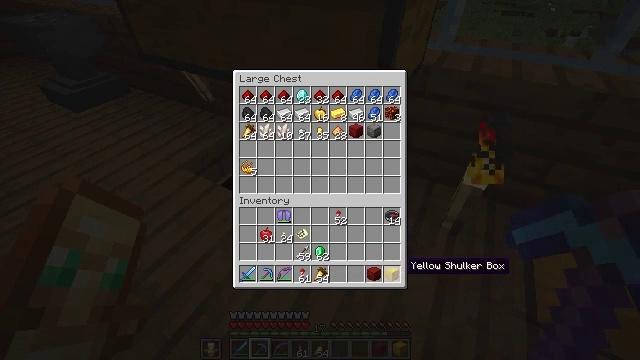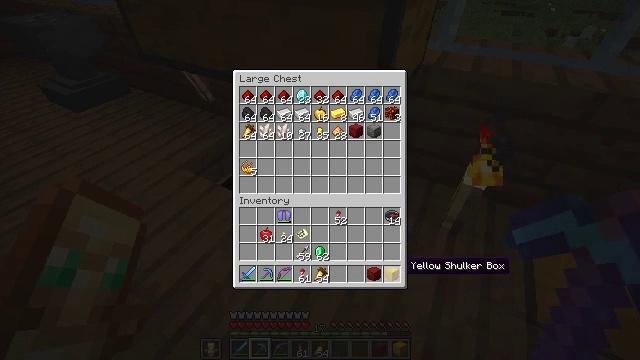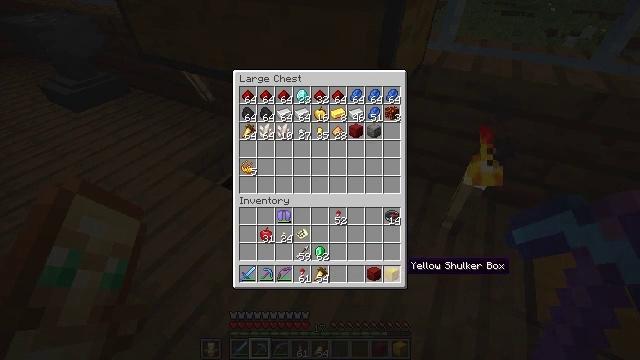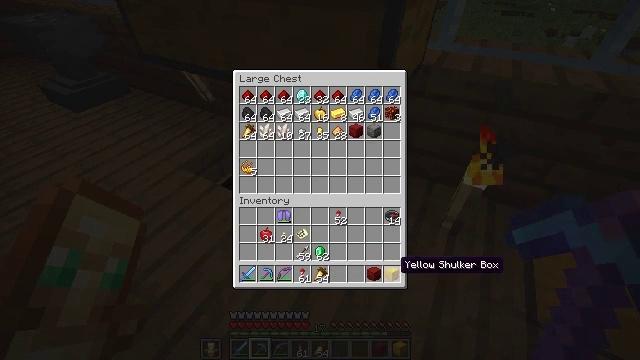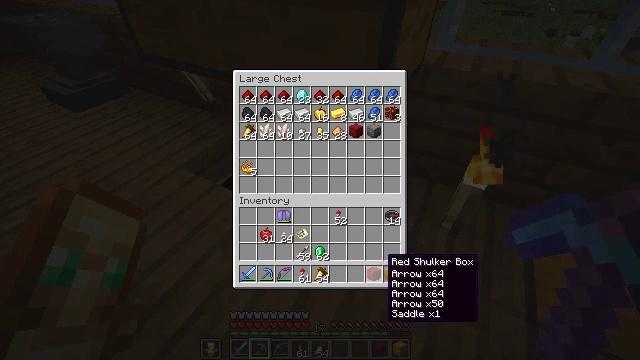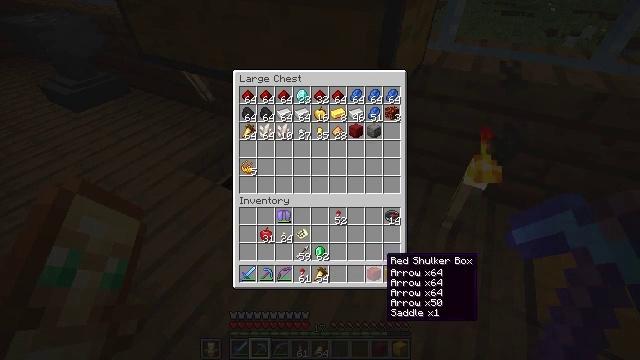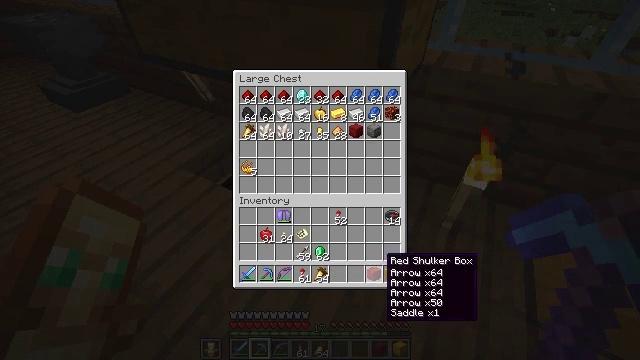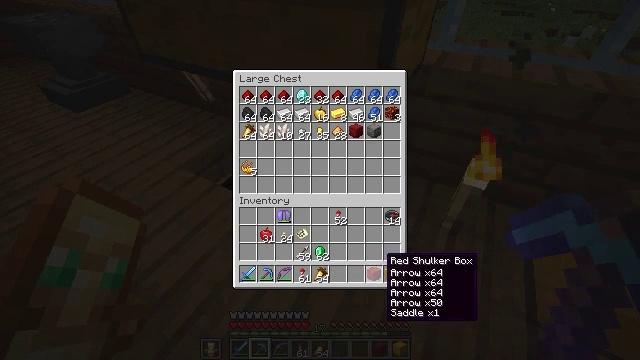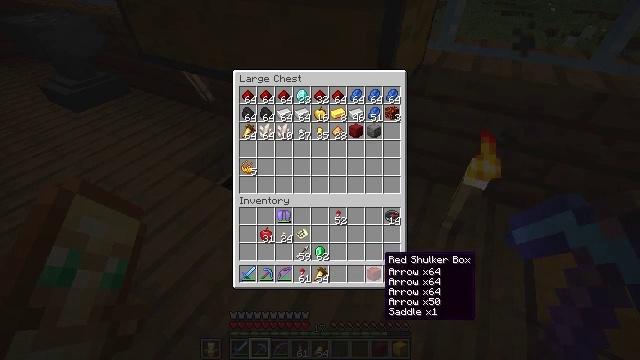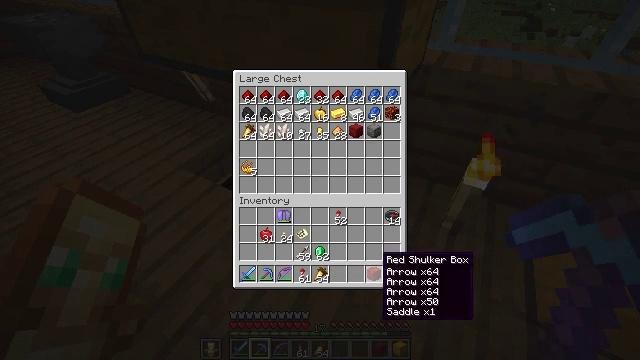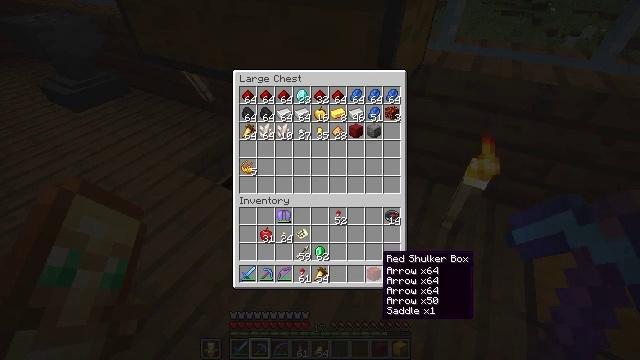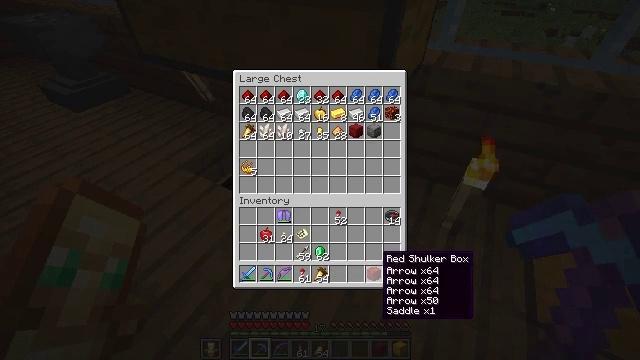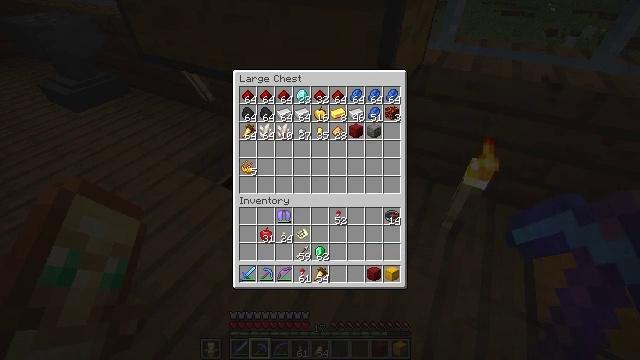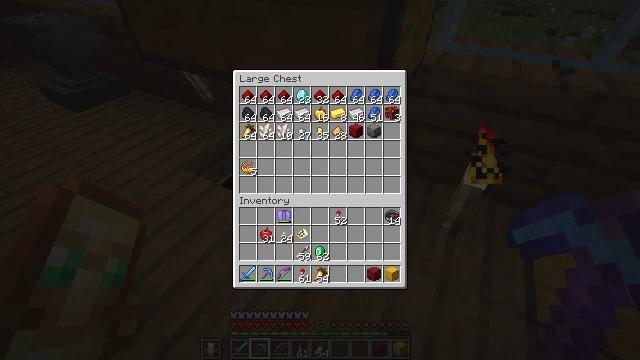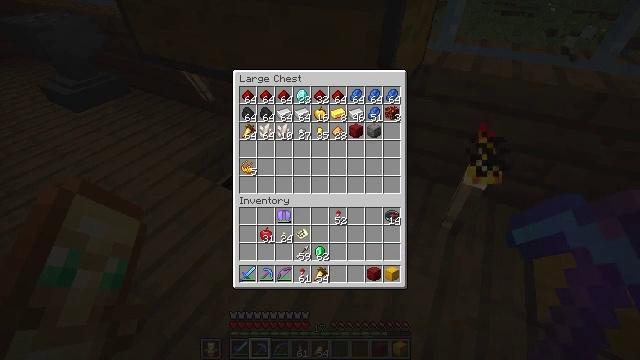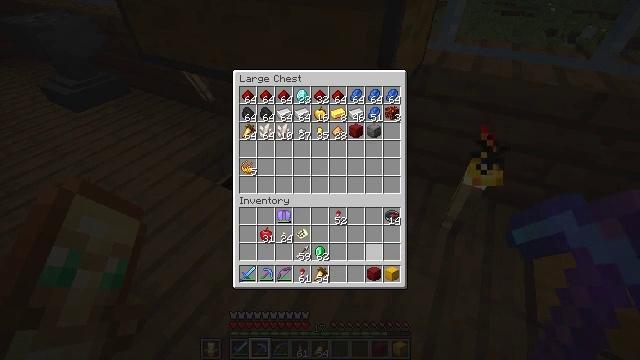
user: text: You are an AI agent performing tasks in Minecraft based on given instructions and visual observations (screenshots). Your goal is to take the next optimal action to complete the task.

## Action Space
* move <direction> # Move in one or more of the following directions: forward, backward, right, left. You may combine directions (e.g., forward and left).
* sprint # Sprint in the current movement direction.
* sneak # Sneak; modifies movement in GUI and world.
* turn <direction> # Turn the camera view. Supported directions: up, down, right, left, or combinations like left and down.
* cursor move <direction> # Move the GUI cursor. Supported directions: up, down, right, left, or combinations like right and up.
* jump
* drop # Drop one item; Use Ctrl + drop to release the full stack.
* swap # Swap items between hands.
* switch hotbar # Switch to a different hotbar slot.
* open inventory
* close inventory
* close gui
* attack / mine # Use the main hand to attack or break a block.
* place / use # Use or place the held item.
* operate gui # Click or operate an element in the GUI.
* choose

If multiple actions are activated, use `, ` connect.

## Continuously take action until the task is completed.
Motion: motion action
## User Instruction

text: Craft a cartography table.
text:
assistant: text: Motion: no_op
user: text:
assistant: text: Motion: no_op
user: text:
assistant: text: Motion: no_op
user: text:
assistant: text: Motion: cursor move left
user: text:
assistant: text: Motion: no_op
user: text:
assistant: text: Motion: no_op
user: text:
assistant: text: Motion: no_op
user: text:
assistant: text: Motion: no_op
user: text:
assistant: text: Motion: no_op
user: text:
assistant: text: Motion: no_op
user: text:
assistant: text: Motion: no_op
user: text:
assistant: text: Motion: no_op
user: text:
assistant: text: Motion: no_op
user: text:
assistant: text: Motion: no_op
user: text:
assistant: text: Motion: no_op
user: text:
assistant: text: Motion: no_op
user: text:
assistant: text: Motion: no_op
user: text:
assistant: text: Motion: no_op
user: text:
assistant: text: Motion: no_op
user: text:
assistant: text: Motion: no_op
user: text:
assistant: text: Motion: no_op
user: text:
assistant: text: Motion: no_op
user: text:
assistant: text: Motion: no_op
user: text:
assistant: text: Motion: cursor move up
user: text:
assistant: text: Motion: no_op
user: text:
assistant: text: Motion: no_op
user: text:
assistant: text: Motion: no_op
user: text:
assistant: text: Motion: no_op
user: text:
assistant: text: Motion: no_op
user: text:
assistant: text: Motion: no_op